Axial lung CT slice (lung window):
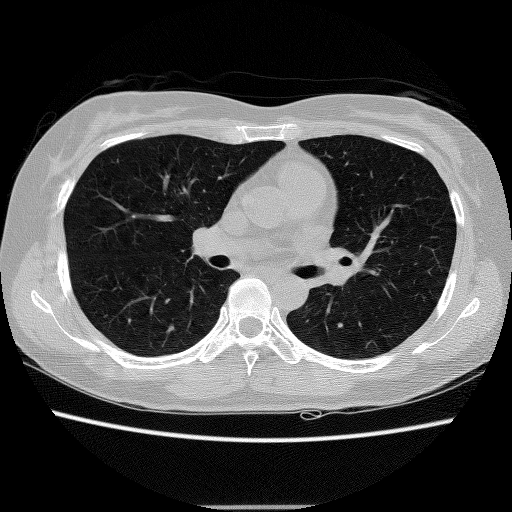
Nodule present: no